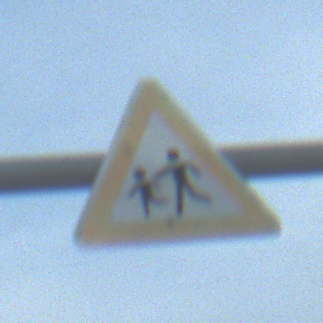
Verkehrszeichen: KinderRechts
Umgebung: Outdoor, Beach
Tageszeit: SunriseSunset
Wetter: PartlyCloudy
Licht: Natural
Jahreszeit: NotSpecified
Kontrast: LowContrast